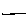
Label: line